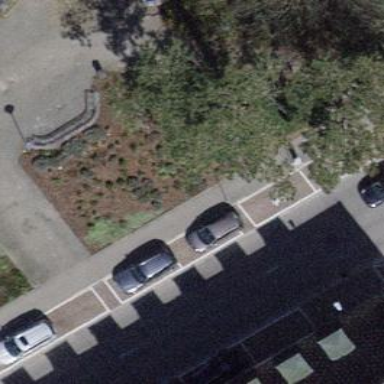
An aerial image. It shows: Street side parking area.